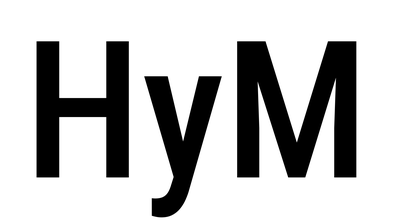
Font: Roboto_Condensed_Medium